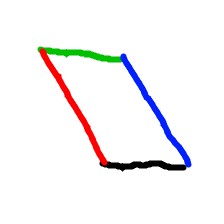
Shape: parallelogram